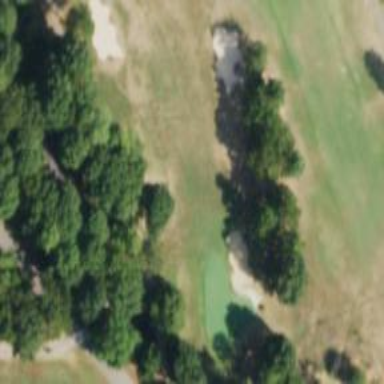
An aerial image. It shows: Path designated for golf carts.